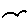
Label: bird